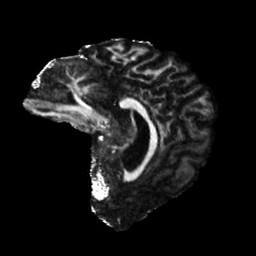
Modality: FA
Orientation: sagittal
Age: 30
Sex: male
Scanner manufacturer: siemens
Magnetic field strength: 6.98 T
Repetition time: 7.776 s
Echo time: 0.076 s